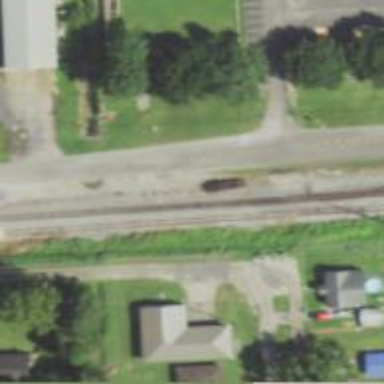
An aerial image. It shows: Abandoned railway siding.